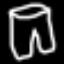
Label: pants